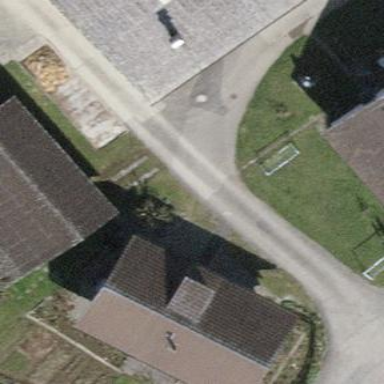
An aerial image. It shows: Building with pitched roof.